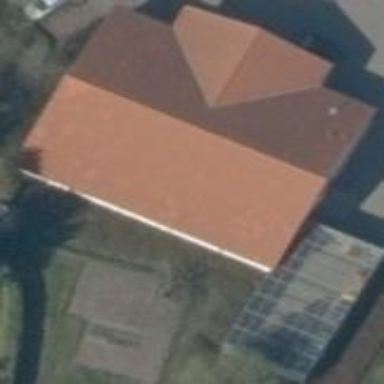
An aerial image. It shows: Building.